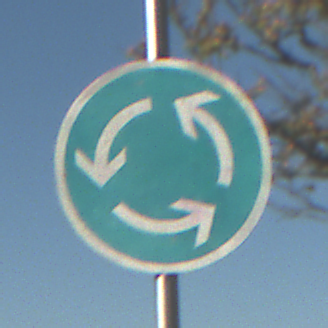
Verkehrszeichen: Kreisverkehr
Umgebung: Outdoor, Nature
Tageszeit: MorningAfternoon
Wetter: PartlyCloudy
Licht: Natural
Jahreszeit: NotSpecified
Kontrast: HighContrast